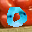
Label: 0